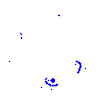
Particle: kaon